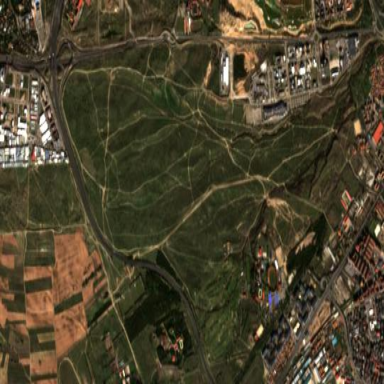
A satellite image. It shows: Military area with golf facility.